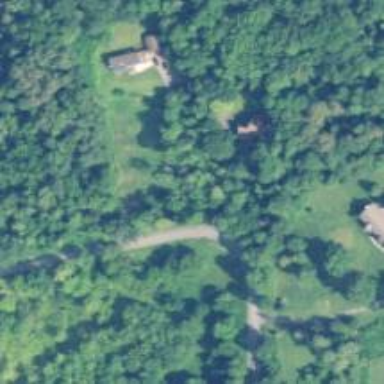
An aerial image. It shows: Driveway.